Question: I was working with scrollview and get the weird problem that I cannot figure out.
I have attached screen shot of graphical view, as I have set one color for the layout background but it get changed while scrolling the view.
Here is my code.
OnCreate of Activity.
'''
@Override
protected void onCreate(Bundle savedInstanceState) {
super.onCreate(savedInstanceState);
setContentView(R.layout.activity_discussionlist);
ll_comments = (LinearLayout) findViewById(R.id.ll_comments);
for (int i = 0; i < 10; i++) {
View view = LayoutInflater.from(DiscussionListActivity.this)
.inflate(R.layout.comments, null);
ll_comments.addView(view, ll_comments.getChildCount());
Log.print(" ll_comments.getChildCount() ="
+ ll_comments.getChildCount());
}
}
'''
here is activity_discussionlist.xml
'''
<?xml version="1.0" encoding="utf-8"?>
<LinearLayout xmlns:android="http://schemas.android.com/apk/res/android"
android:layout_width="wrap_content"
android:layout_height="wrap_content"
android:orientation="vertical" >
<RelativeLayout
android:id="@+id/ll_discussion_content"
android:layout_width="fill_parent"
android:layout_height="wrap_content"
android:orientation="horizontal" >
<TextView
android:id="@+id/txt_submenu_content"
android:layout_width="wrap_content"
android:layout_height="wrap_content"
android:layout_alignParentTop="true"
android:layout_centerHorizontal="true"
android:layout_marginTop="-5dp"
android:background="@drawable/submenu_bg"
android:gravity="center"
android:paddingBottom="10dp"
android:paddingLeft="15dp"
android:paddingRight="15dp"
android:paddingTop="10dp"
android:text="SubMenu"
android:textColor="#FFFFFF" />
<ImageView
android:id="@+id/img_reply"
android:layout_width="wrap_content"
android:layout_height="wrap_content"
android:layout_alignParentRight="true"
android:layout_centerVertical="true"
android:layout_marginRight="10dp"
android:src="@drawable/ic_reply"
android:visibility="visible" />
</RelativeLayout>
<ScrollView
android:id="@+id/sv_discussion"
android:layout_width="fill_parent"
android:layout_height="wrap_content"
android:layout_margin="5dp"
android:fillViewport="true"
android:scrollbars="none" >
<LinearLayout
android:id="@+id/ll_scroll_main"
android:layout_width="wrap_content"
android:layout_height="wrap_content"
android:orientation="vertical" >
<RelativeLayout
android:id="@+id/rl_discussion"
android:layout_width="fill_parent"
android:layout_height="wrap_content"
android:background="@drawable/discussion_bg"
android:padding="5dp" >
<HorizontalScrollView
android:id="@+id/hl_title"
android:layout_width="fill_parent"
android:layout_height="wrap_content"
android:layout_alignParentTop="true"
android:layout_marginTop="5dp"
android:scrollbars="none" >
<TextView
android:id="@+id/txt_title"
style="@style/TextTitleBold"
android:layout_width="wrap_content"
android:layout_height="wrap_content"
android:singleLine="true"
android:text="Homework Questions" />
</HorizontalScrollView>
<TextView
android:id="@+id/txt_uploadedby_date"
style="@style/TextDate"
android:layout_width="wrap_content"
android:layout_height="wrap_content"
android:layout_below="@+id/hl_title"
android:layout_marginTop="5dp"
android:ellipsize="end"
android:singleLine="true"
android:text="by Ralph on Oct 01,2013 6:15 AM"
android:textColor="#BBBBBB" />
<TextView
android:id="@+id/txt_posts"
style="@style/TextDate"
android:layout_width="wrap_content"
android:layout_height="wrap_content"
android:layout_below="@+id/txt_uploadedby_date"
android:layout_marginTop="5dp"
android:ellipsize="end"
android:singleLine="true"
android:text="12 Comments" />
<TextView
android:id="@+id/txt_descr"
style="@style/TextDescription"
android:layout_width="wrap_content"
android:layout_height="wrap_content"
android:layout_below="@+id/txt_posts"
android:layout_marginTop="5dp"
android:ellipsize="end"
android:singleLine="false"
android:text=" 0 down vote favorite I am setting up images for different devices as per official google docs.As per google docs we should always use dp(density independent pixels) because pixels may varies for different devices. So i have managed images as per dp(density independent pixels). I have put images in drawable xhdpi,hdpi,mdpi and ldpi. it works well for most of devices but for different devices ppi pixels may varies from device to device so dp(density independent pixels) is not fixed so my all calculations according to dp(density independent pixels) goes wrong and cannot be set properly." />
</RelativeLayout>
<View
android:id="@+id/view_separator"
android:layout_width="fill_parent"
android:layout_height="10dp"
android:layout_marginTop="10dp"
android:background="#BBBBBB" />
<LinearLayout
android:id="@+id/ll_comments"
android:layout_width="fill_parent"
android:layout_height="wrap_content"
android:layout_marginTop="10dp"
android:orientation="vertical"
android:padding="10dp" >
</LinearLayout>
</LinearLayout>
</ScrollView>
</LinearLayout>
'''
and here is comments.xml file :
'''
<?xml version="1.0" encoding="utf-8"?>
<RelativeLayout xmlns:android="http://schemas.android.com/apk/res/android"
android:layout_width="match_parent"
android:layout_height="match_parent"
android:paddingBottom="20dp" >
<FrameLayout
android:id="@+id/comment_identity"
android:layout_width="match_parent"
android:layout_height="wrap_content" >
<LinearLayout
android:id="@+id/comment_options"
android:layout_width="match_parent"
android:layout_height="wrap_content"
android:layout_marginTop="35dp"
android:background="#ececec"
android:gravity="bottom"
android:orientation="horizontal"
android:weightSum="2" >
<LinearLayout
android:id="@+id/linear_editoption"
android:layout_width="match_parent"
android:layout_height="wrap_content"
android:layout_weight="1"
android:gravity="right|center_vertical"
android:padding="10dp" >
<ImageView
android:id="@+id/img_edit"
android:layout_width="wrap_content"
android:layout_height="wrap_content"
android:src="@drawable/img_edit" />
<TextView
android:id="@+id/text_editoption"
style="@style/TextDescriptionBold"
android:layout_width="wrap_content"
android:layout_height="wrap_content"
android:layout_marginLeft="5dp"
android:text="Edit" />
</LinearLayout>
<LinearLayout
android:id="@+id/linear_deleteoption"
android:layout_width="match_parent"
android:layout_height="wrap_content"
android:layout_weight="1"
android:gravity="center_horizontal|center_vertical"
android:padding="10dp" >
<ImageView
android:id="@+id/img_delete"
android:layout_width="wrap_content"
android:layout_height="wrap_content"
android:src="@drawable/img_delete" />
<TextView
android:id="@+id/text_deleteoption"
style="@style/TextDescriptionBold"
android:layout_width="wrap_content"
android:layout_height="wrap_content"
android:layout_marginLeft="5dp"
android:text="Delete" />
</LinearLayout>
</LinearLayout>
<RelativeLayout
android:id="@+id/rel_commentphoto"
android:layout_width="wrap_content"
android:layout_height="wrap_content"
android:layout_marginBottom="10dp"
android:padding="10dp" >
<ImageView
android:id="@+id/img_commentpic"
android:layout_width="50dp"
android:layout_height="60dp"
android:background="@drawable/img_bg"
android:src="@drawable/profile" />
</RelativeLayout>
<RelativeLayout
android:id="@+id/rel_commentidentity"
android:layout_width="match_parent"
android:layout_height="wrap_content" >
<TextView
android:id="@+id/txt_name"
style="@style/TextDescriptionBold"
android:layout_width="wrap_content"
android:layout_height="wrap_content"
android:layout_centerVertical="true"
android:layout_marginLeft="70dp"
android:layout_marginTop="10dp"
android:singleLine="true"
android:text="Ralph Johnson" />
<TextView
android:id="@+id/txt_date"
style="@style/TextDate"
android:layout_width="wrap_content"
android:layout_height="wrap_content"
android:layout_centerVertical="true"
android:layout_marginLeft="10dp"
android:layout_marginTop="10dp"
android:layout_toRightOf="@+id/txt_name"
android:singleLine="true"
android:text="02 Oct,2013 6:00 AM"
android:textColor="#BBBBBB" />
</RelativeLayout>
</FrameLayout>
<TextView
android:id="@+id/txt_comment"
style="@style/TextDate"
android:layout_width="wrap_content"
android:layout_height="wrap_content"
android:layout_below="@+id/comment_identity"
android:layout_marginTop="5dp"
android:singleLine="false"
android:text="This is test comment.Post your comments here." />
<View
android:layout_width="fill_parent"
android:layout_height="1dp"
android:layout_below="@+id/txt_comment"
android:layout_marginTop="20dp"
android:background="#DDDDDD" />
</RelativeLayout>
'''
As you all can see that I have set the background color only to Linear layout (id of Linear layout is 'comment_options') in comments.xml file.
I have marked red circles in image below. Please see the difference.

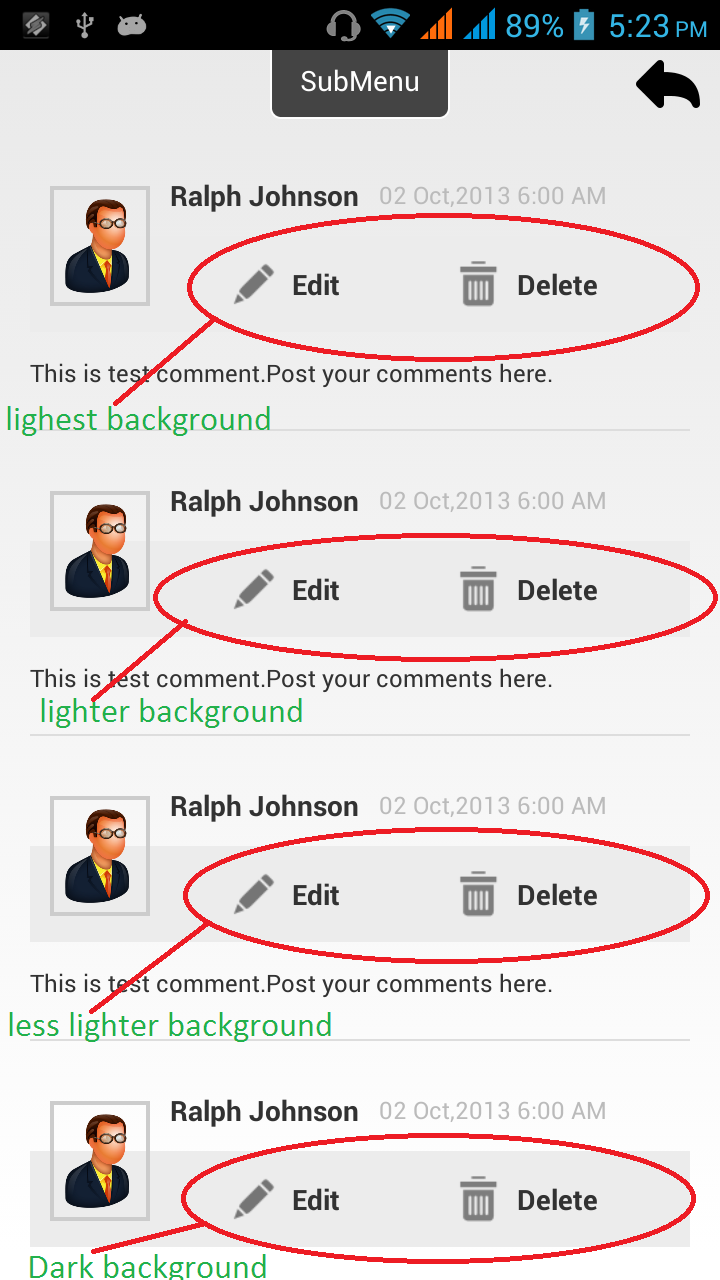
Answer: The problem isn't with your layout definition or color assignment. Since you are not setting the background property of the base container in 'activity_discussionlist.xml', the 'windowBackground' property defined for your app-theme is coming into play.
What you are currently seeing is a gradient defined as:
screen_background_selector_light.xml:
'''
<?xml version="1.0" encoding="utf-8"?>
<shape xmlns:android="http://schemas.android.com/apk/res/android">
<gradient
android:startColor="#ffe8e8e8"
android:endColor="#ffffffff"
android:angle="270" />
</shape>
'''
So, if your activity's layout was an empty LinearLayout (for example) with no background property set, it would look like this:

Here's where the background be coming from:
'''
(taken from platforms/android-17/data/res/values/themes.xml)
<style name="Theme.Light">
<item name="windowBackground">@android:drawable/screen_background_selector_light</item>
....
'''
What I think is happening:
'''
lightest background ==>> #ECECEC on mostly #E8E8E8
lighter background ==>> #ECECEC on (#E8E8E8 + a bit of #FFFFFF)
less lighter background ==>> #ECECEC on (#FFFFFF + a bit of #E8E8E8)
dark background ==>> #ECECEC on mostly #FFFFFF
'''
In action:

In the image above, all four LinearLayouts (each above a TextView) are identical, with their background set to "#ECECEC". The visual distinction comes from the activity's background, which is a gradient.
So, if you were set the background property for the parent container (root-level LinearLayout in 'activity_discussionlist.xml') to say, #ECECEC, or any other color of your liking, this problem would be solved. The gradient is what you don't want.